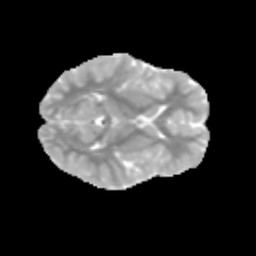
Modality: MD
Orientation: axial
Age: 9
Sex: female
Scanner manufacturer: siemens
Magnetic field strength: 3 T
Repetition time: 3.8 s
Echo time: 0.07 s